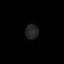
Tissue: prostate
Cell type: T cells
Senescence score: 0.737
Nuclear area (px): 193
Mean DAPI intensity: 35.207